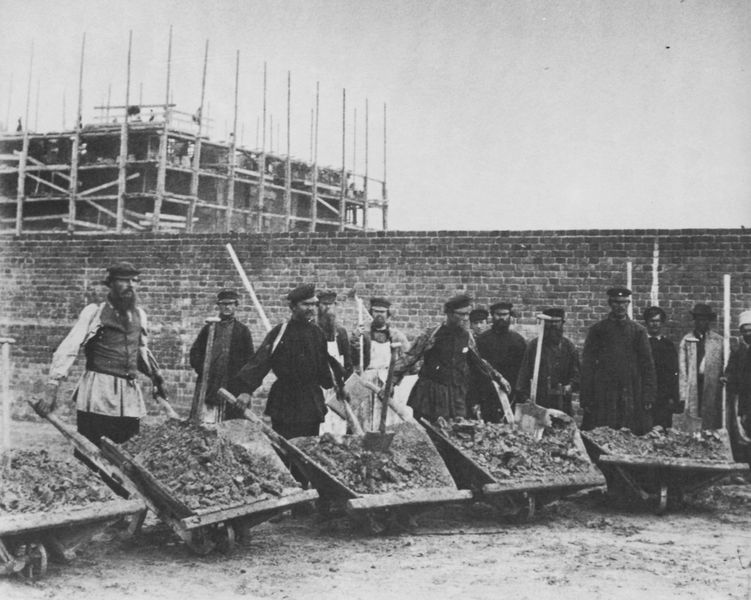
Titel: Bauarbeiten für eine Fabrikanlage der Metallurgischen Gesellschaft von Südrussland, Dnjepr-Region
Künstler: Russischer Photograph
Standort: Helsinki
Institution: Helsingin yliopistom kirjasto
Schlagwörter: dunkel, gestein, hand, himmel, mann, schatten, weiß, menschen, sand, grau, hell, holz, hut, hüte, licht, männer, schwarz, gebäude, haus, bart, bärte, hemd, jacke, kappen, mütze, mützen, wand, architektur, blicke, falten, kleidung, stein, steine, hände, erde, horizont, boden, mantel, pose, arbeit, karren, räder, schürze, hosen, arbeiten, hemden, russland, schürzen, transport, mauer, geröll, platz, speichen, arbeiter, schubkarre, schubkarren, schutt, riemen, zeigen, weste, foto, fotografie, photographie, gerüst, stangen, schwarz-weiss, uniformen, jacken, stöcke, staub, mäntel, photo, halbrund, stäbe, rollen, fotographie, träger, bau, schaufel, spaten, bauen, aufbau, kalk, rohbau, steien, bauarbeiter, schaufeln, psieren, mante, abtransport, deichseln, gebäde, mauerblick, schiebkarre, schüppen, vorweisen, wegkarren